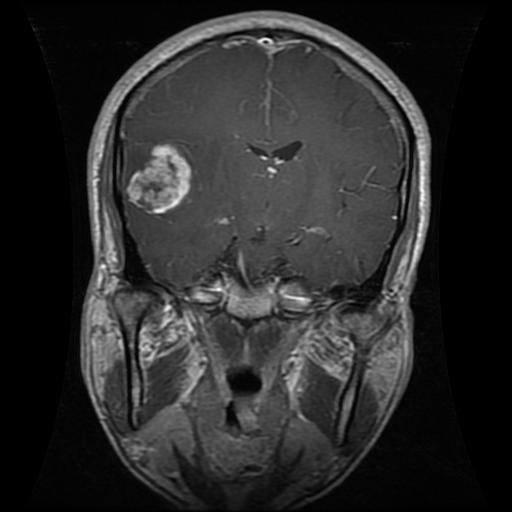
Label: glioma